Question: I have a session in ASP, it's object. Now, I want read some value of object in client , I known Session live in Server , at client only read it.

'''
var obj = UserModBus.Login(user_name, pass_word);
if (obj != null)
{
HttpContext.Current.Session["OBJ"] = obj;
}
'''
In my page using javascript
'''
<script type="text/javascript" charset="utf-8">
$(document).ready(function () {
var full_name = '((QLNT.DATA.USER_MOD) Session["OBJ"]).FULL_NAME%>';
var birth_day = '((QLNT.DATA.USER_MOD) Session["OBJ"]).BIRTH_DAY%>';
window.onload = function () {
alert(full_name + birth_day);
}
});
</script>
'''
But it's not working. Can you give me some advice to solve it?
Thank you guys.
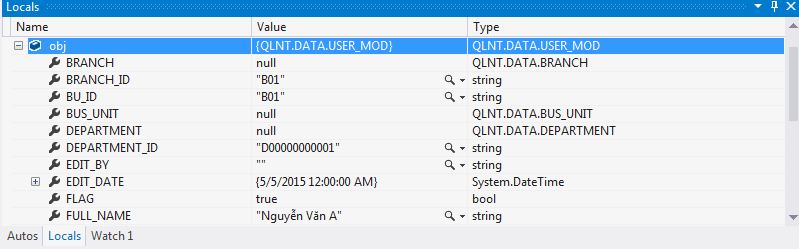
Answer: Is it because you are missing the <%=?
'''
...
var full_name = '<%=((QLNT.DATA.USER_MOD) Session["OBJ"]).FULL_NAME%>';
var birth_day = '<%=((QLNT.DATA.USER_MOD) Session["OBJ"]).BIRTH_DAY%>';
...
'''